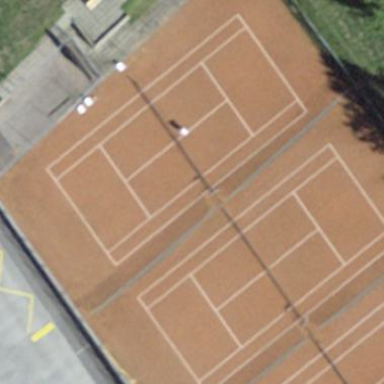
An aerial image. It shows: Tennis court on the leisure land pitch.